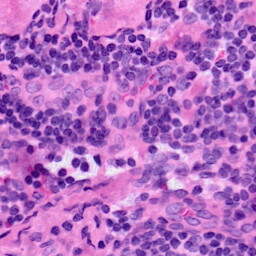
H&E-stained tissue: LymphNode